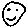
Label: smiley face